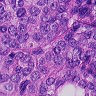
Metastatic tissue present: yes